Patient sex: M
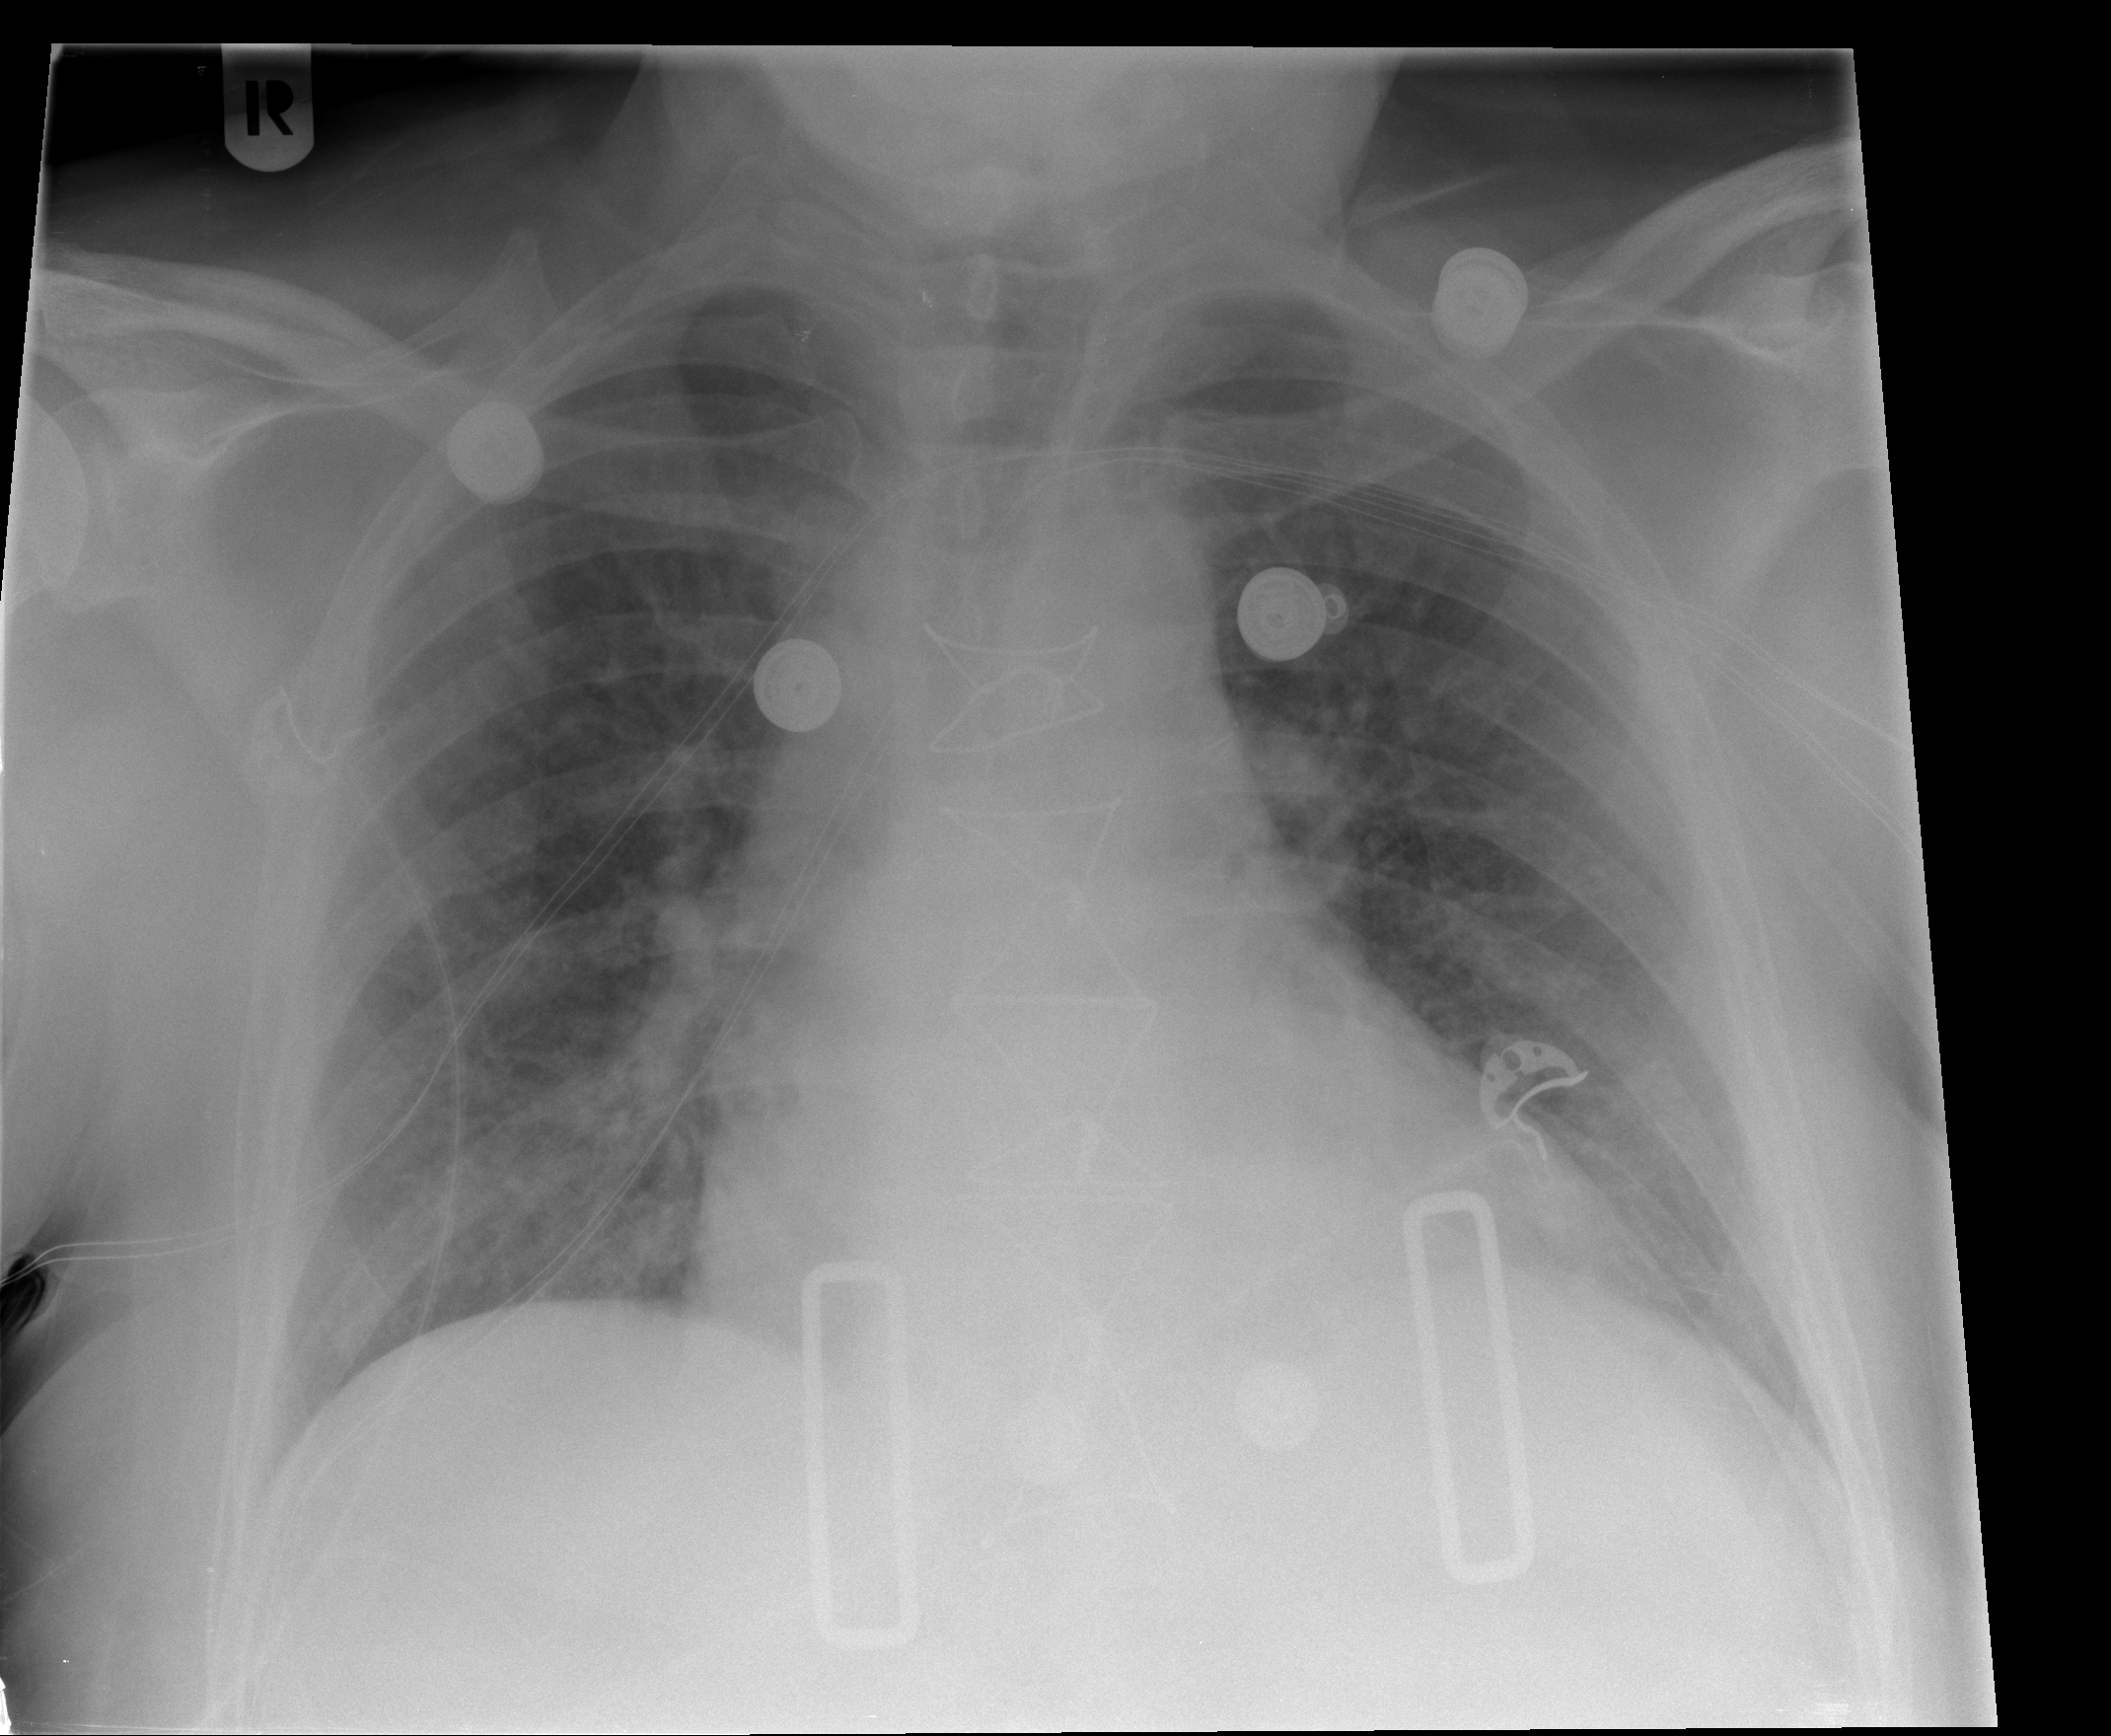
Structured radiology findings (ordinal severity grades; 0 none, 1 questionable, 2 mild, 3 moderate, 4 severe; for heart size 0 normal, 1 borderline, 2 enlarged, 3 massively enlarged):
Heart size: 2
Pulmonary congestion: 2
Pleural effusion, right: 0
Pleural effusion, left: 3
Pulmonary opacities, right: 1
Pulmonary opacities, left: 1
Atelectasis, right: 0
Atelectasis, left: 2